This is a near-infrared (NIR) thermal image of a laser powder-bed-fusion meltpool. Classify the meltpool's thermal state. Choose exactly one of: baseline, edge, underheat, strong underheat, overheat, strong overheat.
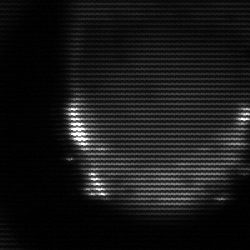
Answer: edge